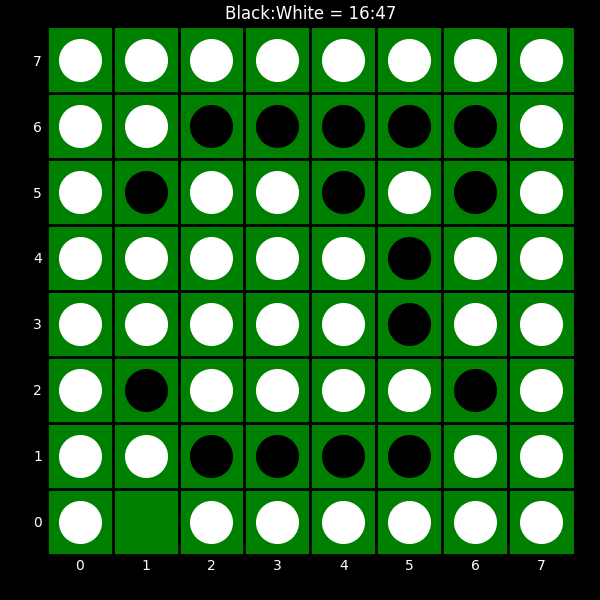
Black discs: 16
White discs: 47